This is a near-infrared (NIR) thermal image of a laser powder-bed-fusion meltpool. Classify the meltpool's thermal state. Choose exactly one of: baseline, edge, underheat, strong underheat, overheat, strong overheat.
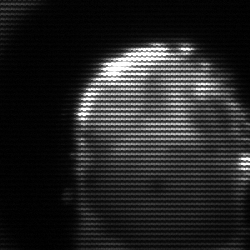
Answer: baseline